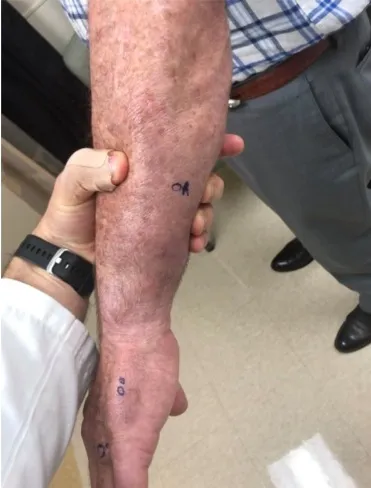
A-d: Photos of the external presenting appearance of skin abnormalities on the left forearm and hand: Fig.
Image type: medical_photograph (skin_photograph)